Question: I have a JPA '@Entity class Place', with some properties holding some information about a place, such as name of place, description, and URLs of some images.
For the URLs of images, I declare a 'List<Link>' in my entity.

However, I am getting this error:
> 'Basic attribute type should not be a container.'
I tried to remove '@Basic', but the error message is still there. Why does it shows this error?
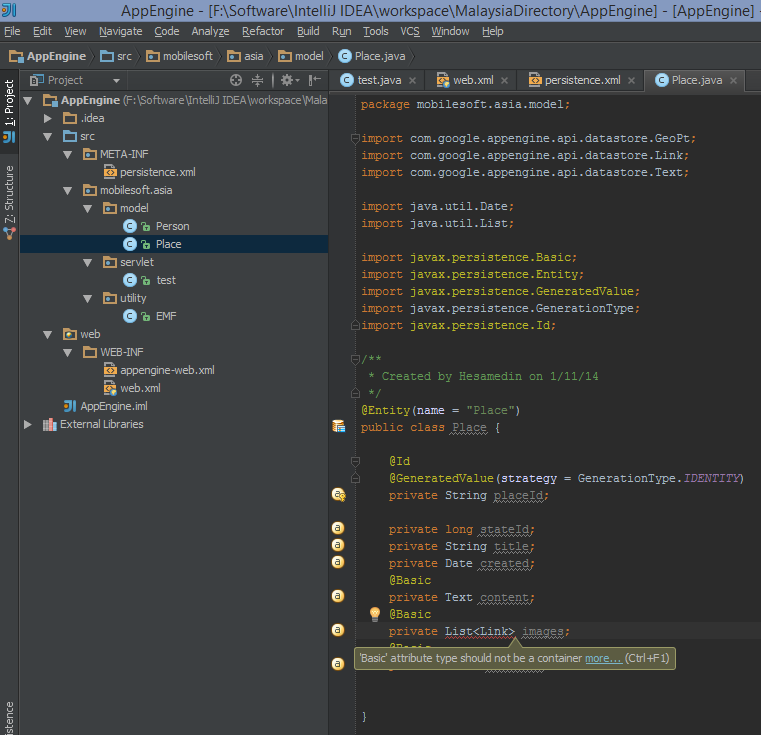
Answer: The error seems not have impact on GAE since I can run the app and store data into storage. I guess it's a bug in IntelliJ IDEA and you can simply ignore it.